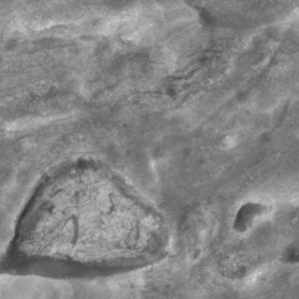
Label: non_frost